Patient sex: M
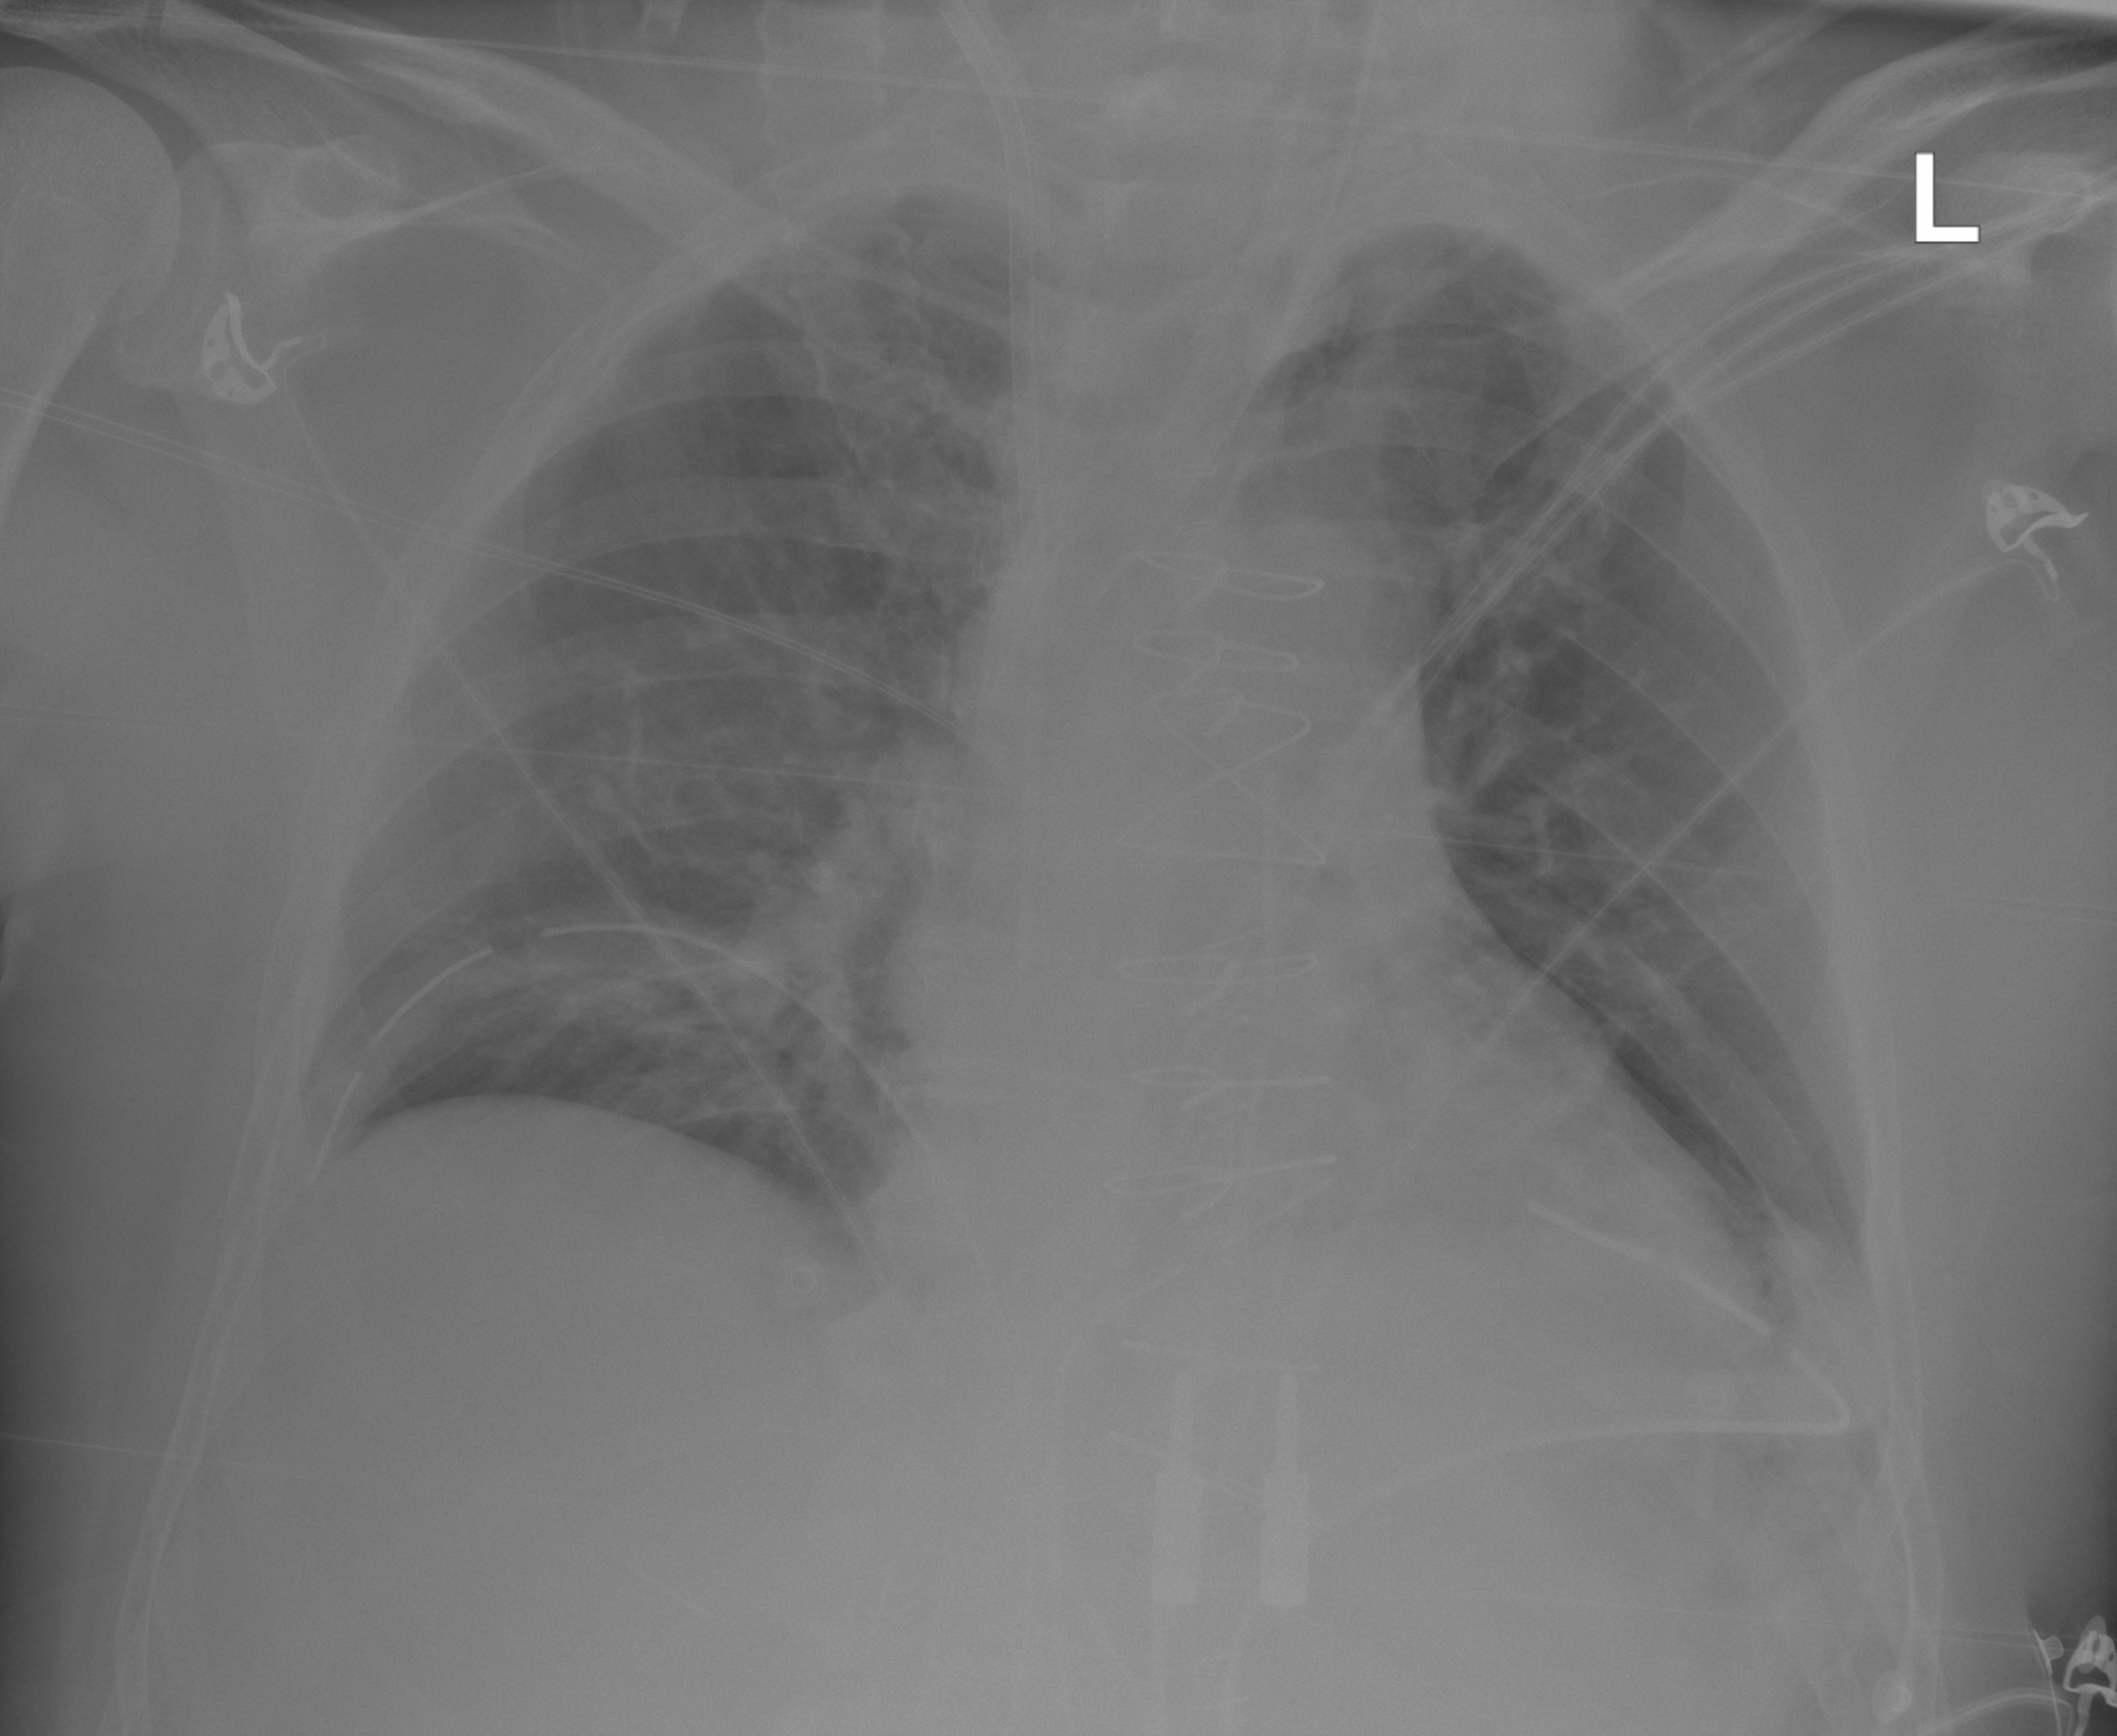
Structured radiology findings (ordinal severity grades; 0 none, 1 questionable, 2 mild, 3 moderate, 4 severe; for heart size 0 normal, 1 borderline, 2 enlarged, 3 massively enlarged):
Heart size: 0
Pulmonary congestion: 0
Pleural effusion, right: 0
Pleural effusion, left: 0
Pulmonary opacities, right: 2
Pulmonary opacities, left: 0
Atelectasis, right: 2
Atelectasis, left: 0